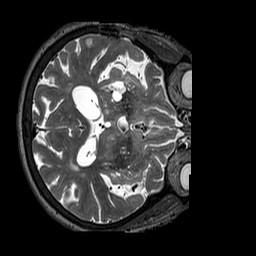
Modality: T2w
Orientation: axial
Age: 75
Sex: female
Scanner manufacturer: siemens
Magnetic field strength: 3 T
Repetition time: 3.2 s
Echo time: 0.567 s